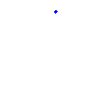
Particle: kaon